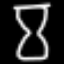
Label: hourglass